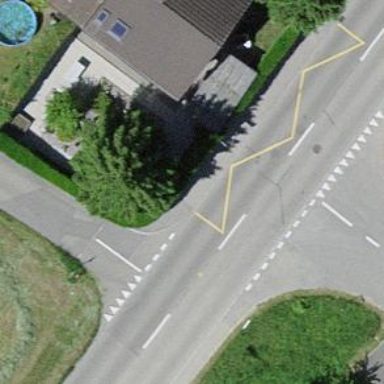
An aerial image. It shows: Secondary road with asphalt surface.